Question: I'm working on a desktop application in Adobe AIR, and I've been looking to decrease startup time. I used Adobe Scout and found that takes a considerable amount of time (5058ms)

What is this exactly, and how can I slim this down? I moved all my constructor code into an function, in hopes that would help, but the difference was infinitesimal. I have no timeline code. Bitmaps/movieclips are stored in the library.
Any help is appreciated! Thanks.
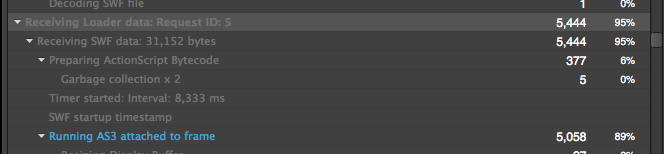
Answer: As noted above:
> Click on "Running AS3...". The code will be shown in the "Actionscript" windowAlso, enable advanced telemetry to troubleshhot the root cause of the slow startup time.